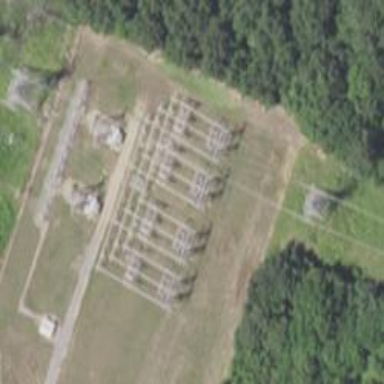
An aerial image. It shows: Distribution power substation secured by fence.